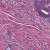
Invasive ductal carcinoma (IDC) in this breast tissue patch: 1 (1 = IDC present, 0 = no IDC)